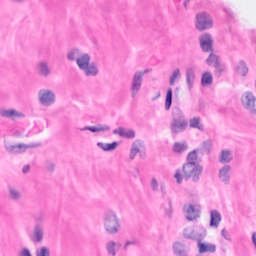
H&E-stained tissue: Breast